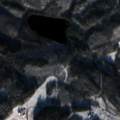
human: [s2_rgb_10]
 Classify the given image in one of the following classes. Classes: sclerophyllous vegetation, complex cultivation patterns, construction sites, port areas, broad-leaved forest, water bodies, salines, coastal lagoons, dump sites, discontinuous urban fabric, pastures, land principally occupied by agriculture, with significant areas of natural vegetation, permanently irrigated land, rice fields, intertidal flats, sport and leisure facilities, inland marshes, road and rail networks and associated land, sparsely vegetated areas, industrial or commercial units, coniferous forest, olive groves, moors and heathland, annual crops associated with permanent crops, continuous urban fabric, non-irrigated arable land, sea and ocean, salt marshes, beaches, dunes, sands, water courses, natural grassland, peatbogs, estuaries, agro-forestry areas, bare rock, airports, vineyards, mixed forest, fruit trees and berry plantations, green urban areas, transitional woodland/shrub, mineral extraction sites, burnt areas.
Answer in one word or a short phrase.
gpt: non-irrigated arable land, mixed forest, transitional woodland/shrub, water bodies